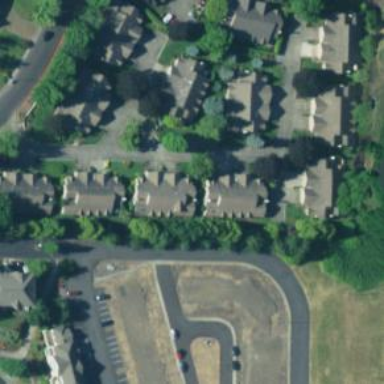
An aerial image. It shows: Residential road with sidewalk on the left.